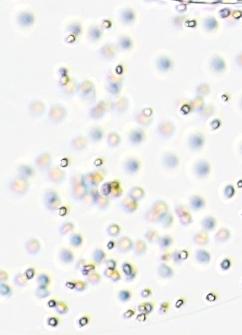
Label: Phaeocystis